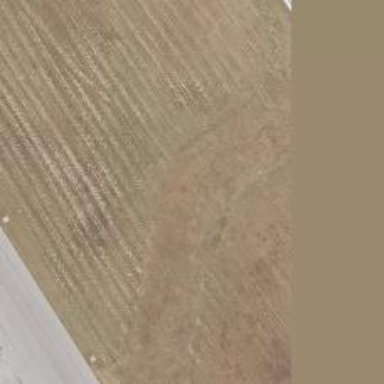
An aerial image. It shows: Asphalt taxiway in the airport.